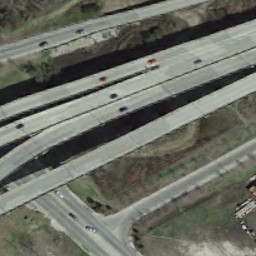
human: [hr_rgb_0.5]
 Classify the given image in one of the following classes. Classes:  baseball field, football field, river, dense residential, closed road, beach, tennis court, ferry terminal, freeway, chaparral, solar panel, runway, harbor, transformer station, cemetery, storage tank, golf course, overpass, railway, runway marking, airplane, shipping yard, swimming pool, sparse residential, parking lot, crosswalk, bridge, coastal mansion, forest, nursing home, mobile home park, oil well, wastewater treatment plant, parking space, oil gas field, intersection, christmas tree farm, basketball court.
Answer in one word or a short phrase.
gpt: overpass